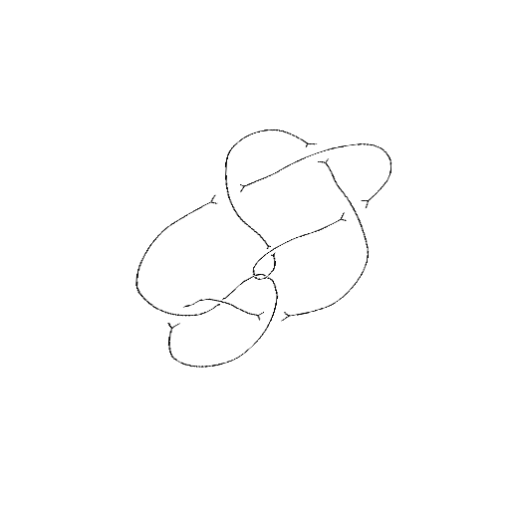
Crossing number: 9